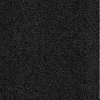
Atmospheric dust classification: dusty